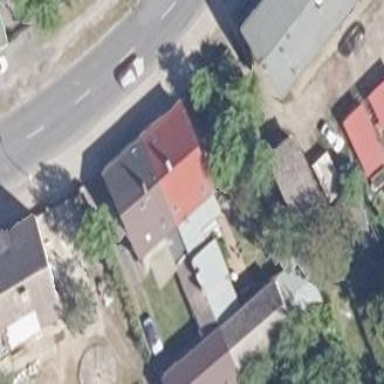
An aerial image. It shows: Semidetached house with gabled roof.